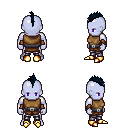
a pixel art fantasy rpg character, male body template, dark elf, purple skin, leather chest armor, metal pants, raven mohawk hairstyle, cloth bracers, gold boots, four views (front, back, left, right), 2x2 character sprite sheet, small pixel art, hard edges, no anti-aliasing